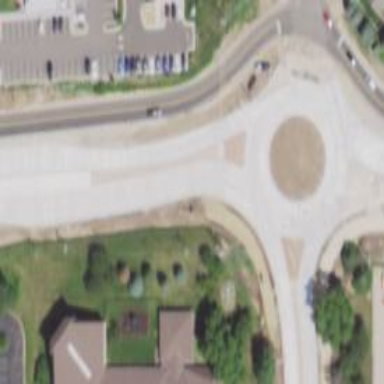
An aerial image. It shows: Crossing on cycleway.